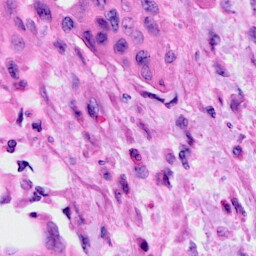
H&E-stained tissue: Cervix